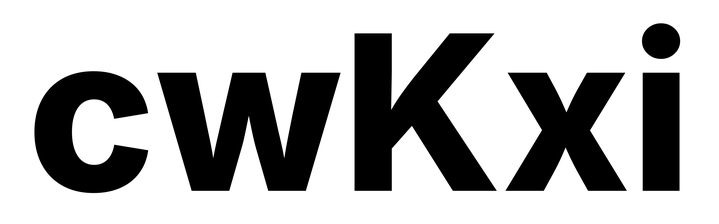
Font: Inter_ExtraBold